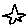
Label: star